Question: What characters are visible?
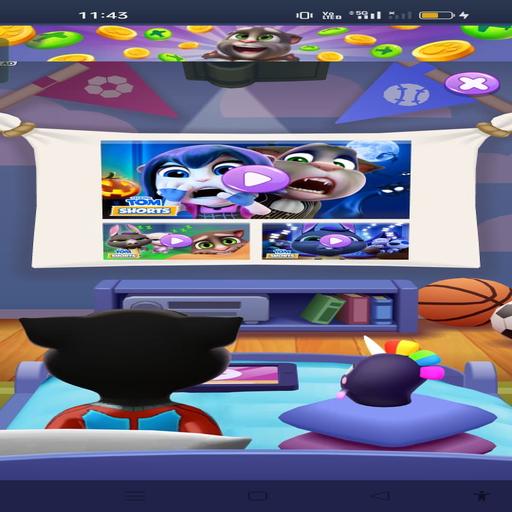
Answer: Tom, Angela